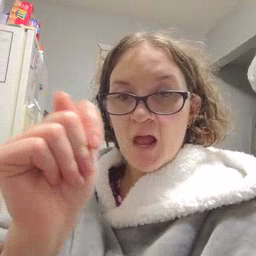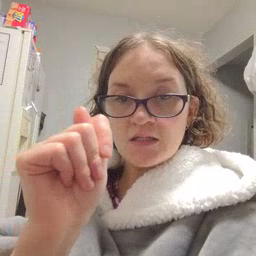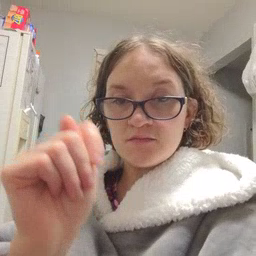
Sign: potty